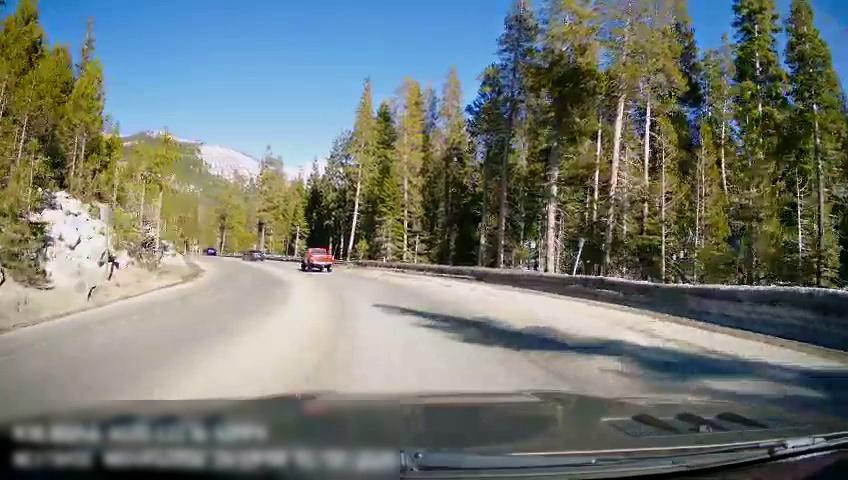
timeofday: Day
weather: Sunny
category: Drivable Space
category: Vehicles | Truck
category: Vehicles | Car
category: Vehicles | Car